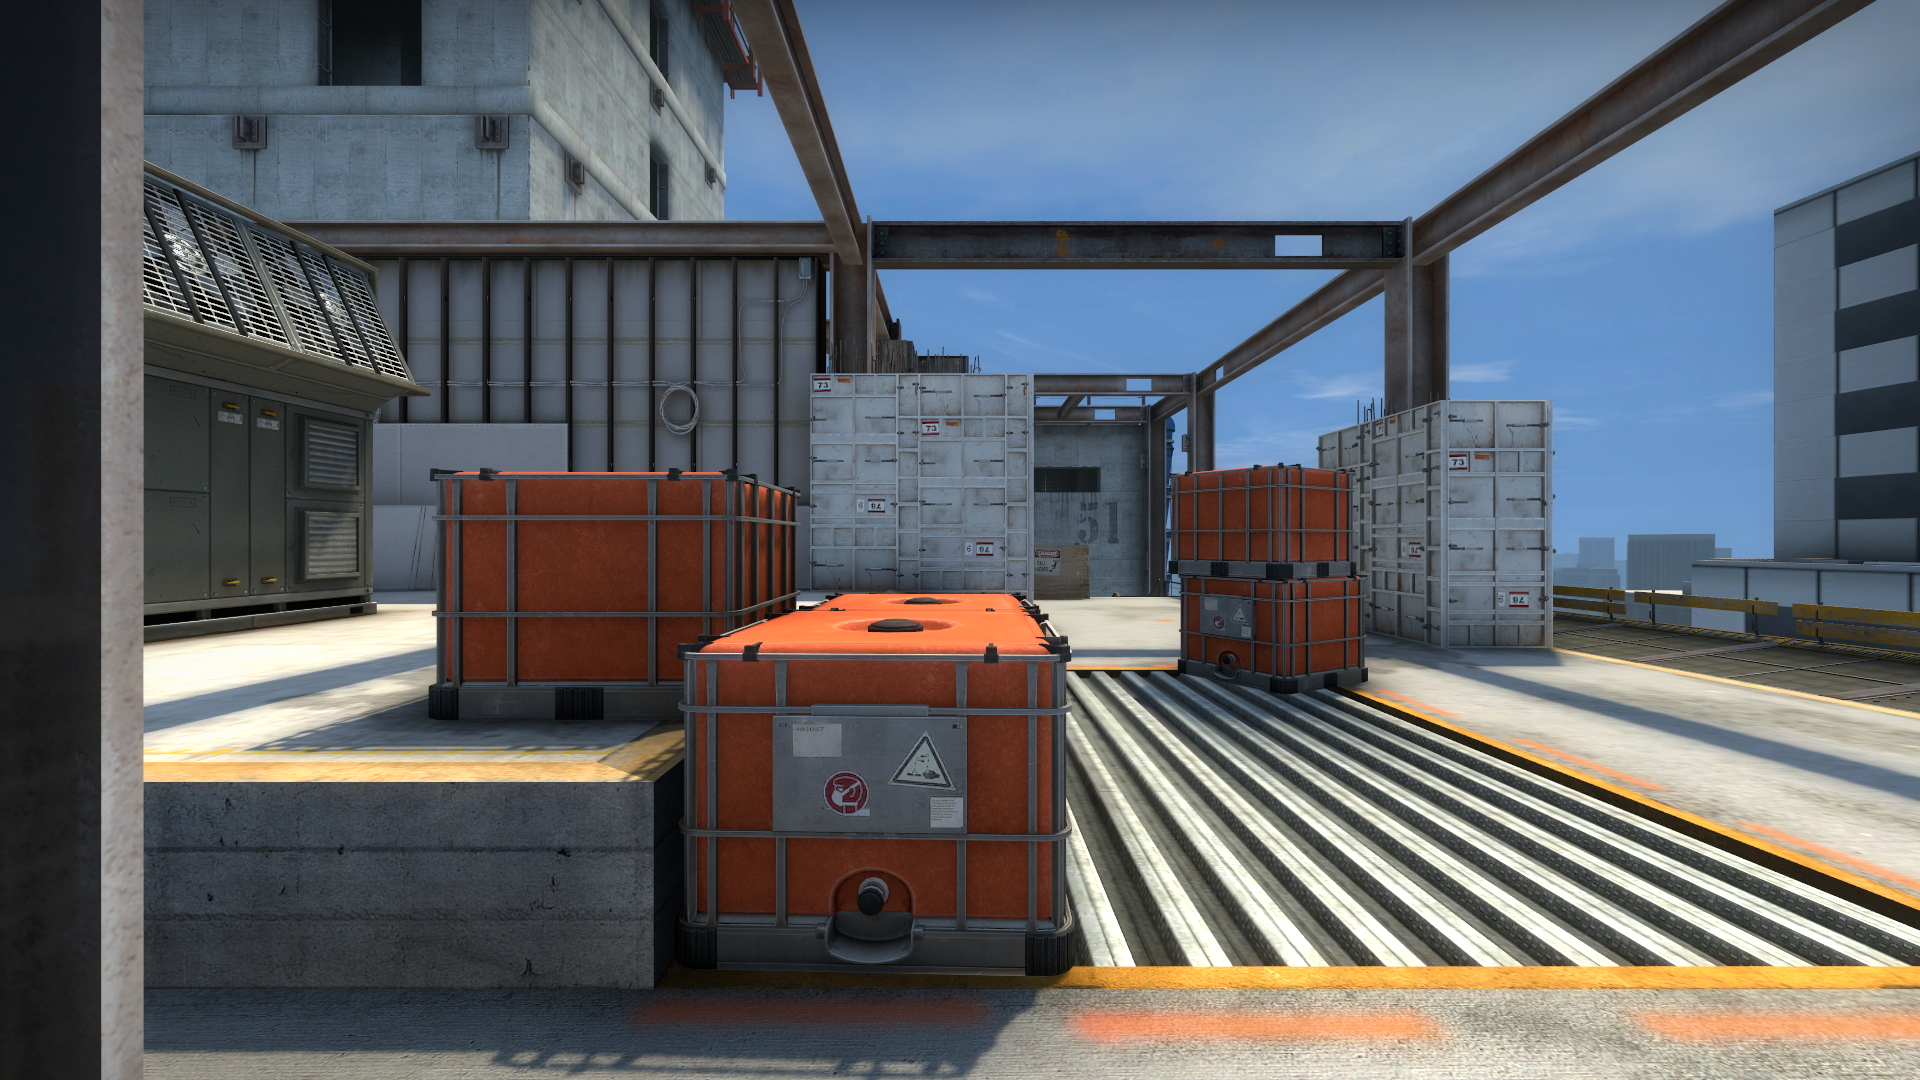
Map: de_vertigo